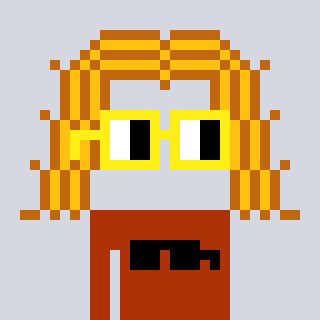
a pixel art character with square yellow glasses, a hair-shaped head and a hotbrown-colored body on a cool background